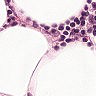
Metastatic tissue present: no